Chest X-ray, AP view. Patient: 38 years old, sex M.
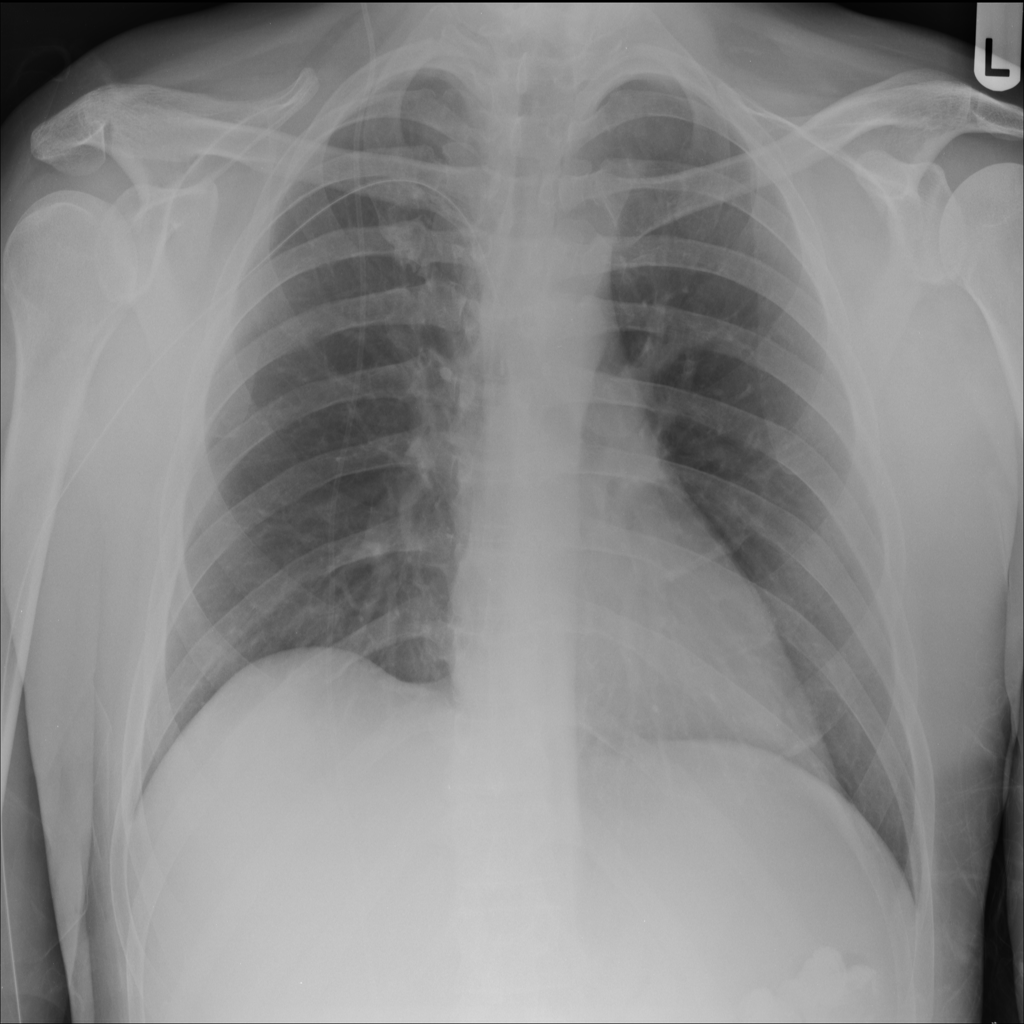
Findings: No Finding